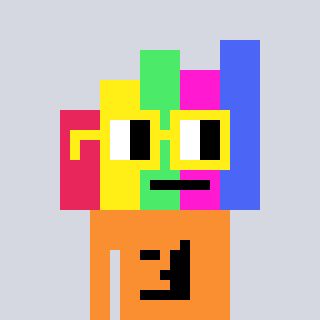
a pixel art character with square yellow glasses, a bar chart-shaped head and a orange-colored body on a cool background